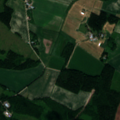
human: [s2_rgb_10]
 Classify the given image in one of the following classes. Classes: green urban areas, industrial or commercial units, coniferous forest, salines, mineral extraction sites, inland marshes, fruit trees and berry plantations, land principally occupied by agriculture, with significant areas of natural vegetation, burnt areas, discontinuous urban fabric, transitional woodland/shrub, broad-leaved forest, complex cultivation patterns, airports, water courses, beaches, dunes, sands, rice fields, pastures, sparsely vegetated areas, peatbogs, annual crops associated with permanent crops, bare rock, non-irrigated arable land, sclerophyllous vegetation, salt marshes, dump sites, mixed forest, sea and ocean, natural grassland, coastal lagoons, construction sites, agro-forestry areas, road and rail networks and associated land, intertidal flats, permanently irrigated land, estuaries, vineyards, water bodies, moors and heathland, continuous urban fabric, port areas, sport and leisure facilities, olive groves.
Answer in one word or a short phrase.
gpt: non-irrigated arable land, land principally occupied by agriculture, with significant areas of natural vegetation, mixed forest, transitional woodland/shrub